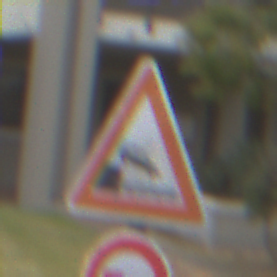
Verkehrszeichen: Ufer
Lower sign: UeberholverbotKraftfahrzeuge
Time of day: Midday
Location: Outdoor (Urban)
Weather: Overcast
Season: NotSpecified
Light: Natural